Question: Is there any way to remove skype detecting numbers on my website for click to call by incluing any header file or any piece of code?
Kindly help so i can remove it...

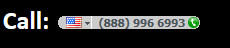
Answer: From "<URL>":
'''
<meta name="SKYPE_TOOLBAR" content="SKYPE_TOOLBAR_PARSER_COMPATIBLE" />
'''
However, I haven't tested nor been able to find the info in Skype's docs (not that I tried that hard).